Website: lowes
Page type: payment
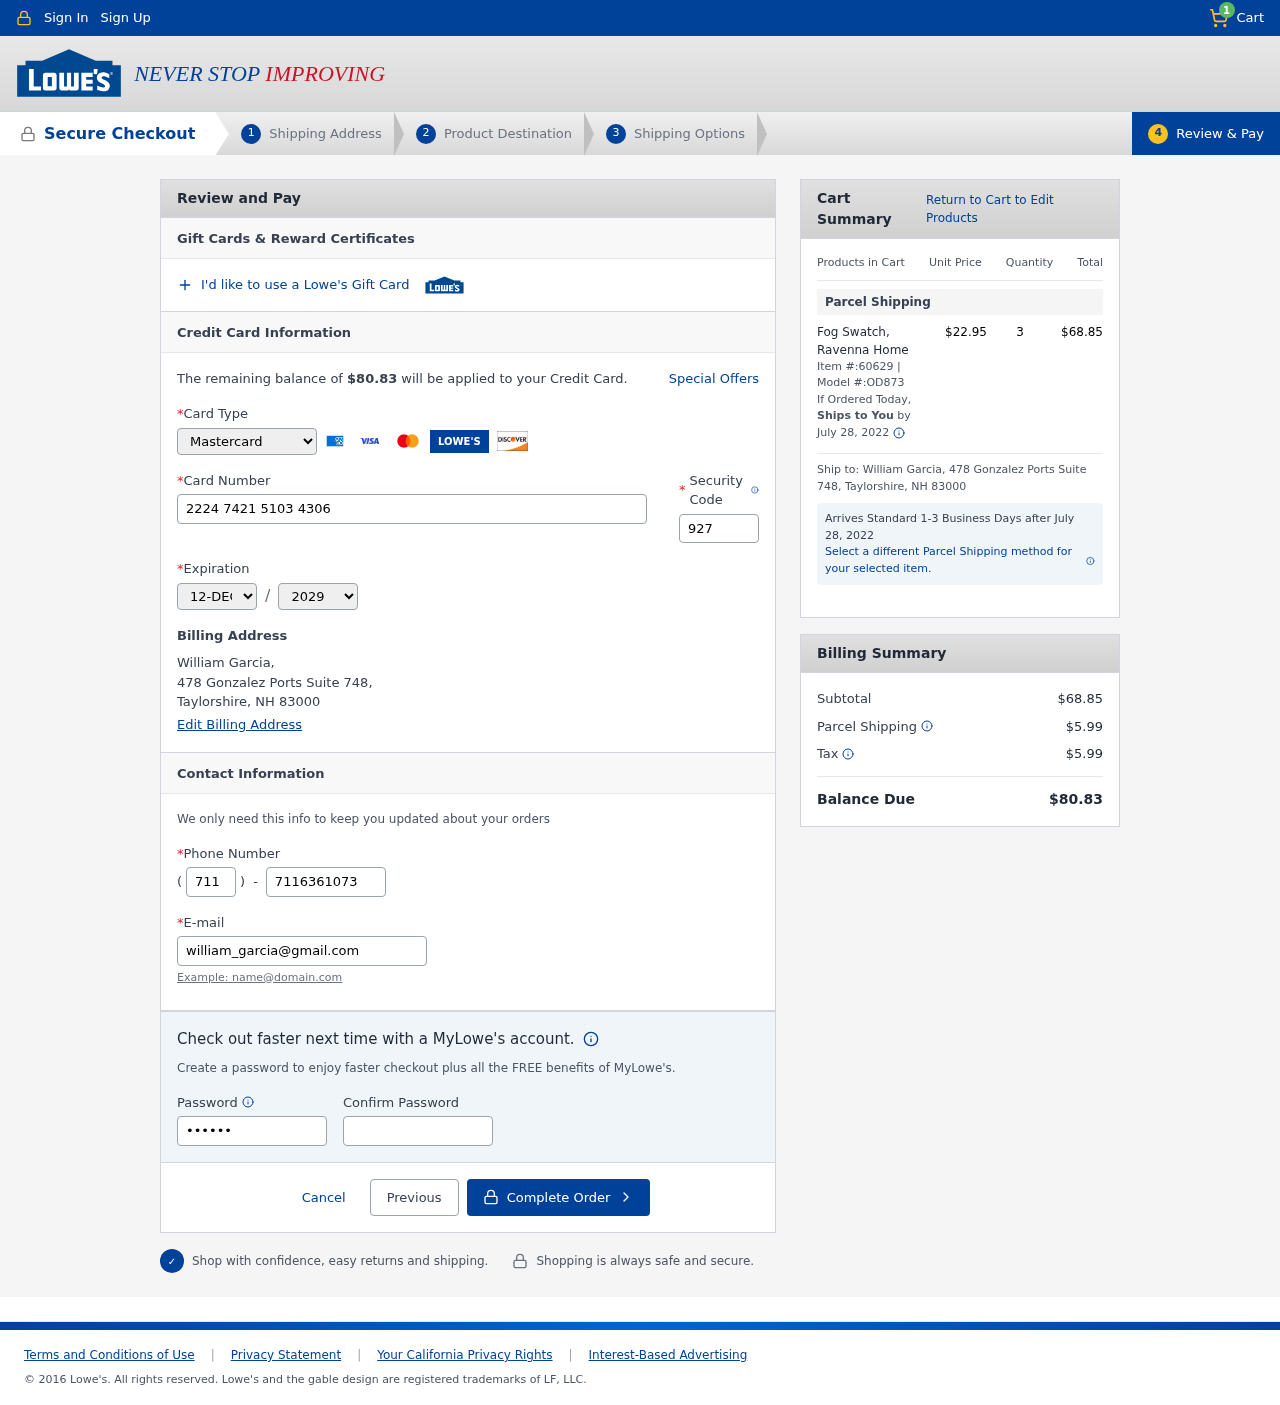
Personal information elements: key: PII_CARD_CVV
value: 927
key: PII_CARD_EXPIRY_MONTH
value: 12
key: PII_CARD_EXPIRY_YEAR
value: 29
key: PII_CARD_NUMBER
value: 2224 7421 5103 4306
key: PII_CARD_TYPE
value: Mastercard
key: PII_CITY_STATE_ZIP
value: Taylorshire, NH 83000
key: PII_EMAIL
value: william_garcia@gmail.com
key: PII_FULLNAME
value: William Garcia,
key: PII_PHONE
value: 7116361073
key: PII_PHONE_AREA
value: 711
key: PII_STREET
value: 478 Gonzalez Ports Suite 748,
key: PII_FULLNAME2
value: William Garcia
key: PII_STREET2
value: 478 Gonzalez Ports Suite 748
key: PII_CITY_STATE_ZIP2
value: Taylorshire, NH 83000
Product elements: key: PRODUCT1_NAME
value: Fog Swatch, Ravenna Home
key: PRODUCT1_PRICE
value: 22.95
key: PRODUCT1_QUANTITY
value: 3
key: PRODUCT1_ITEM
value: Item #:60629
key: PRODUCT1_MODEL
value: Model #:OD873
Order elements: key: ORDER_NUM_ITEMS
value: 1
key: ORDER_TOTAL
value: $80.83
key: ORDER_SHIPPING_DATE
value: July 28, 2022
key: ORDER_SUBTOTAL
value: $68.85
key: ORDER_SHIPPING_DATE2
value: July 28, 2022
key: ORDER_SHIPPING_COST
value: $5.99
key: ORDER_TAX
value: $5.99